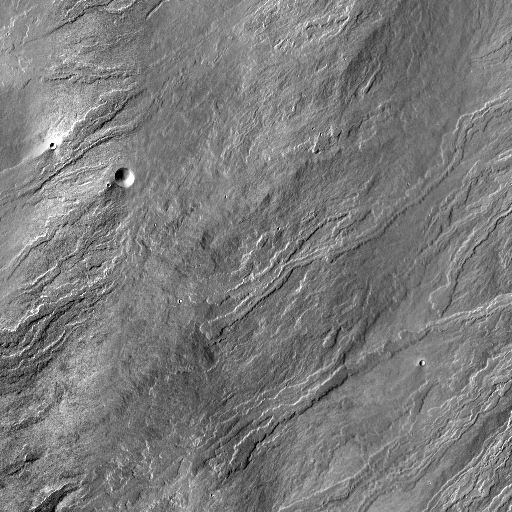
Crater classes present: Background, Other